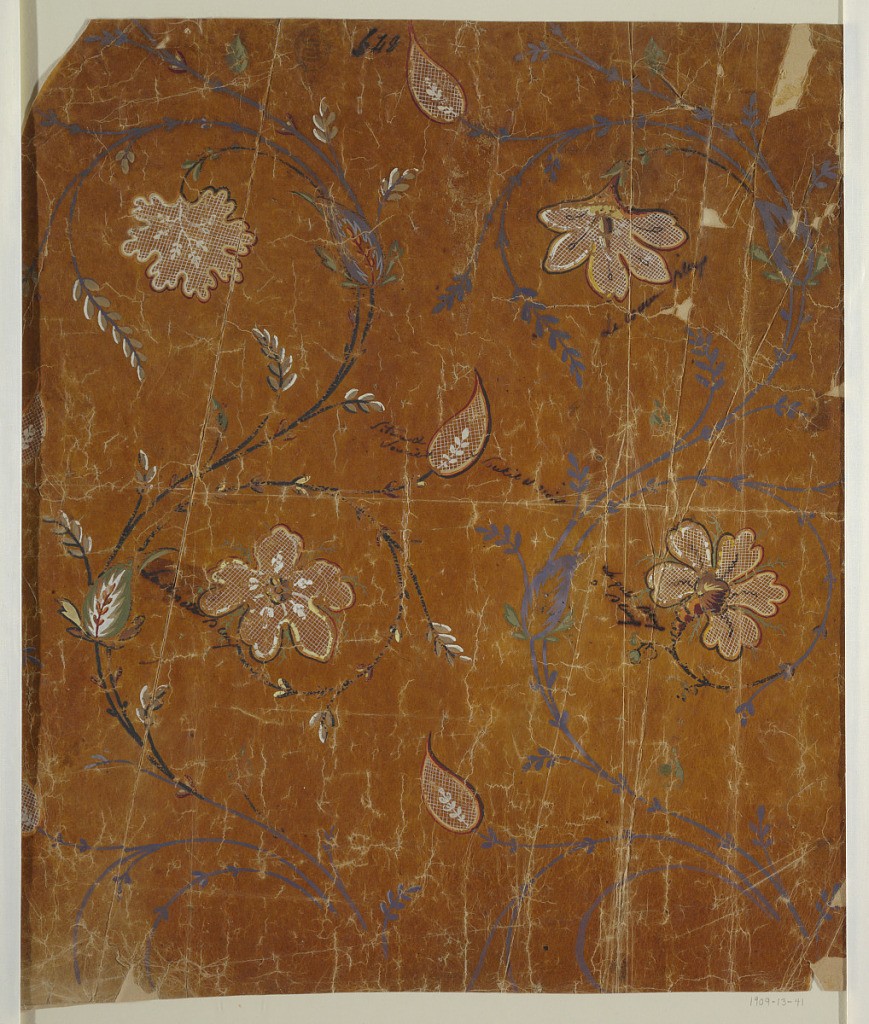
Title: Design for an Embroidered Woven Fabric
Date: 1825–1840
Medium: Brush and gouache on oily tracing paper
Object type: Drawing
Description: Rising rinceau with lave leaves and lace blossoms on top of the spirals alternating in vertical rows. They are of different designs and in opposite order in alternating rows.